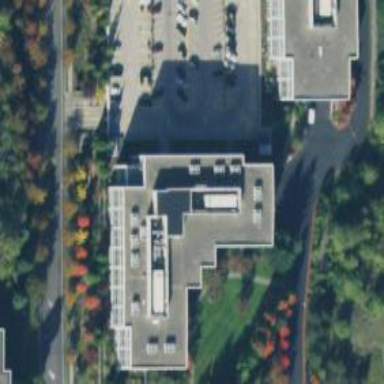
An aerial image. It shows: Commercial building.